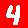
Digit: 4